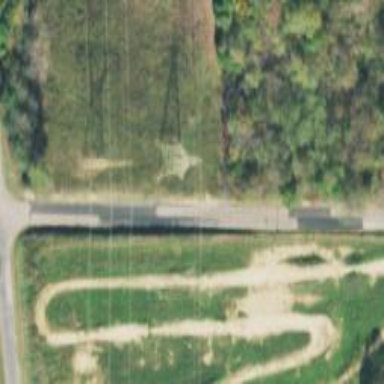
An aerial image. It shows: Lattice structure tower used for power distribution.